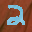
Label: 2